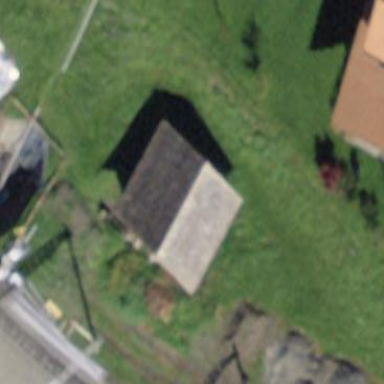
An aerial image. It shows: Rural barn.